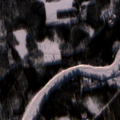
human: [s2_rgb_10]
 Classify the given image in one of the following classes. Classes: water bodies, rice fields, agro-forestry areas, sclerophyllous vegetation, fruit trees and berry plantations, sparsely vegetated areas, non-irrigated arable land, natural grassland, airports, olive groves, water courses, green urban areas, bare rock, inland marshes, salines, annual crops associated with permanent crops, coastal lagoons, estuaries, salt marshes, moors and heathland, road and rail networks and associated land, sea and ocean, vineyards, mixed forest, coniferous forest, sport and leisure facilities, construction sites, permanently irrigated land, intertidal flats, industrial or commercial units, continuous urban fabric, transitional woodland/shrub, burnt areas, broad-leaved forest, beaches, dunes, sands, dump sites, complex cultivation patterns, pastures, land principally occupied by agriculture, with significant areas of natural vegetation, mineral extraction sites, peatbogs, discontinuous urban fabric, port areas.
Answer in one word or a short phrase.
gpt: coniferous forest, mixed forest, water courses